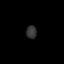
Tissue: prostate
Cell type: T cells
Senescence score: 0.7625
Nuclear area (px): 135
Mean DAPI intensity: 52.022